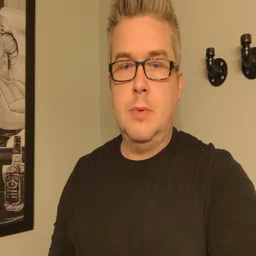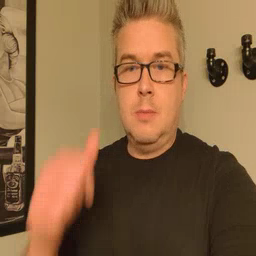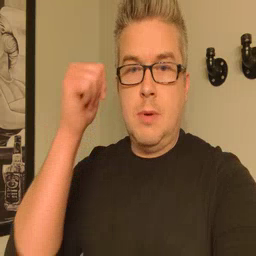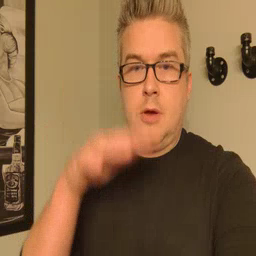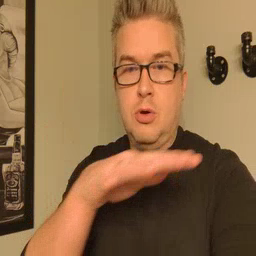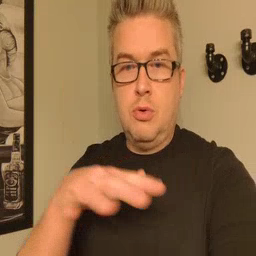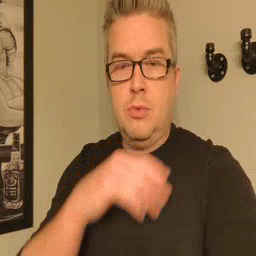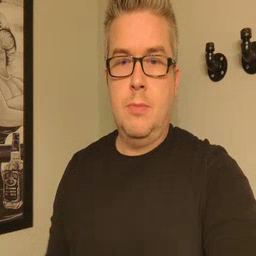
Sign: backyard